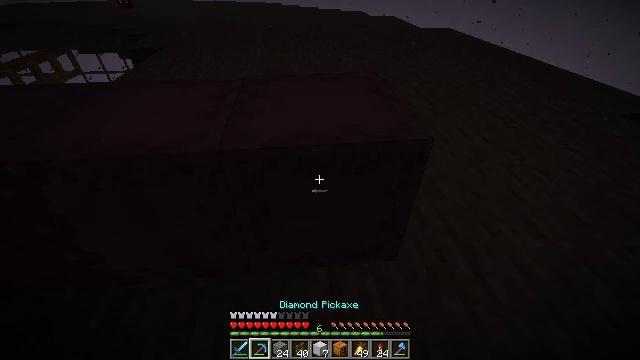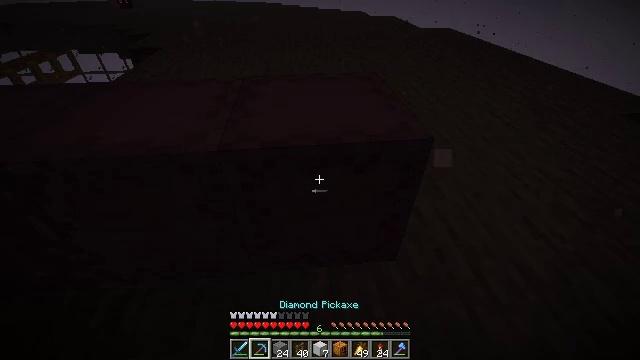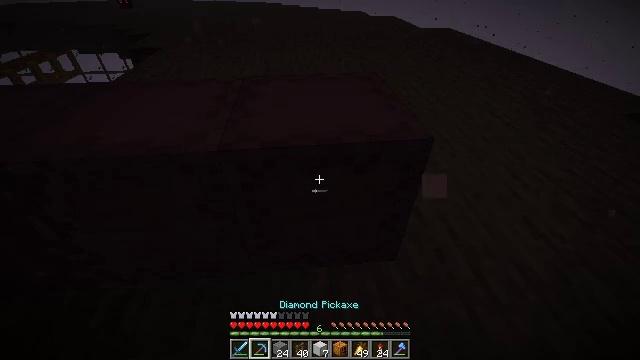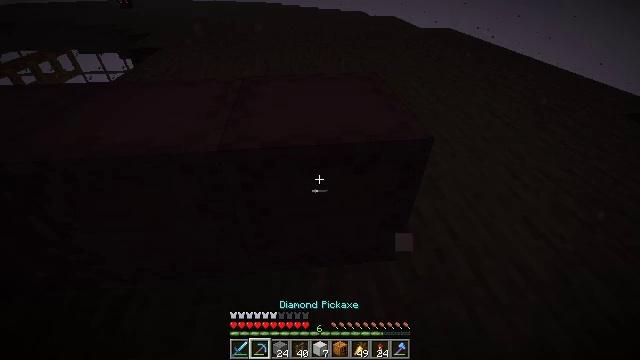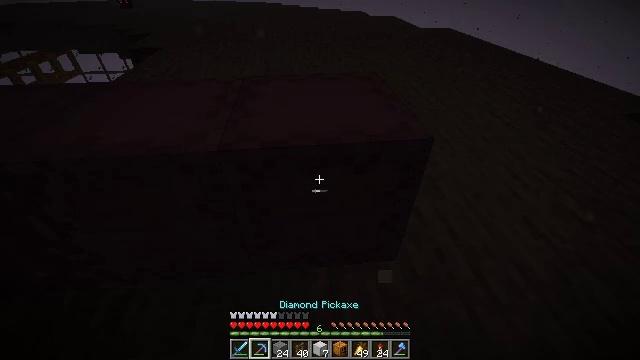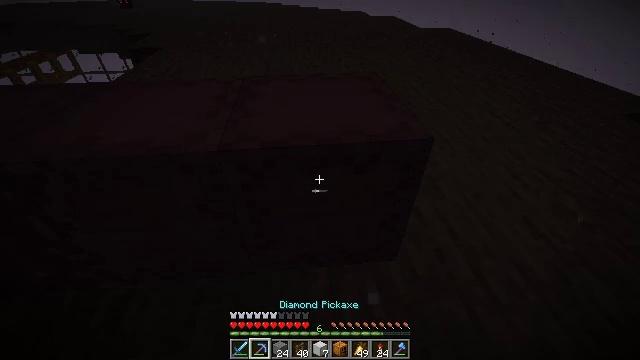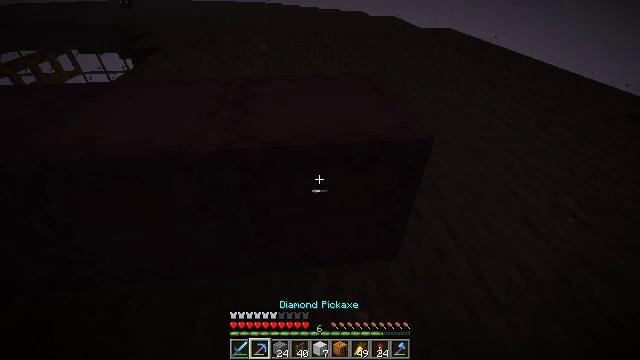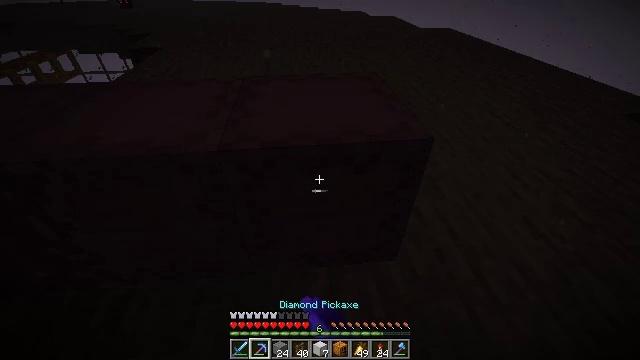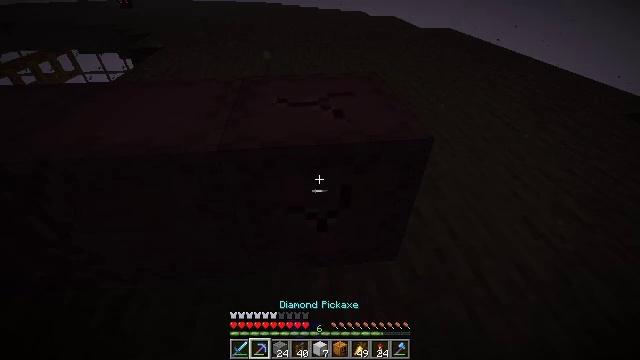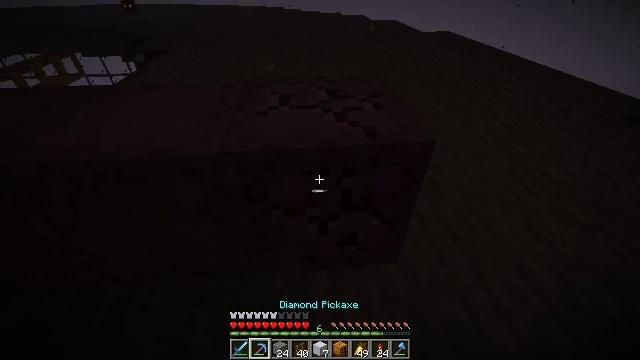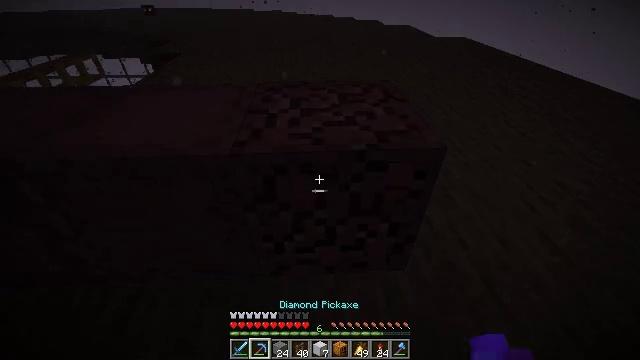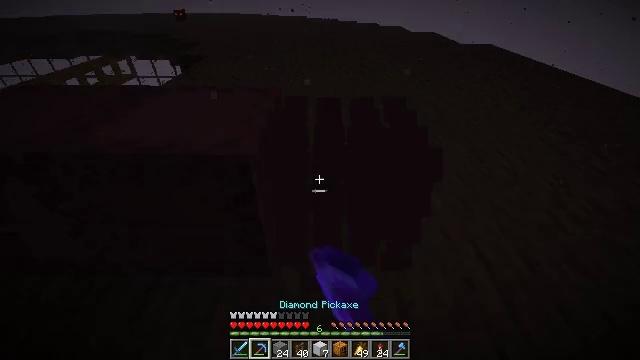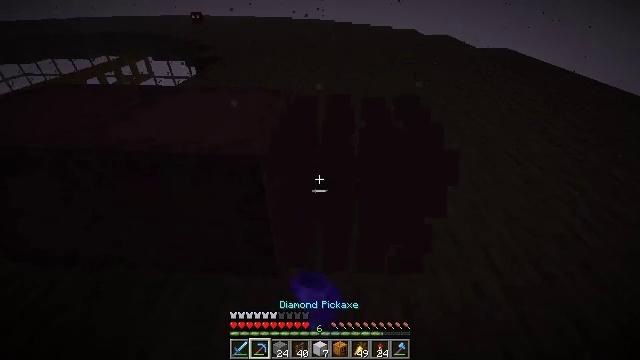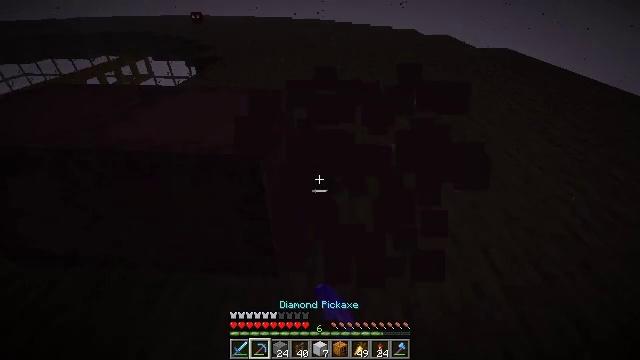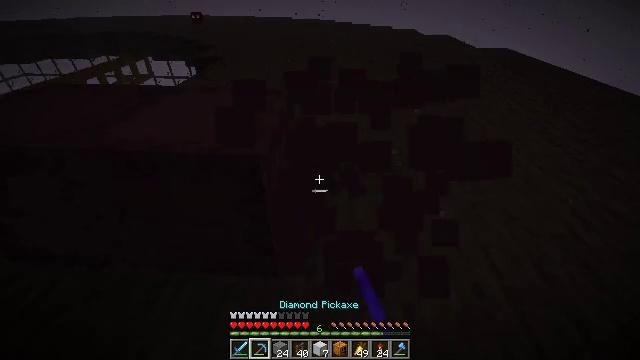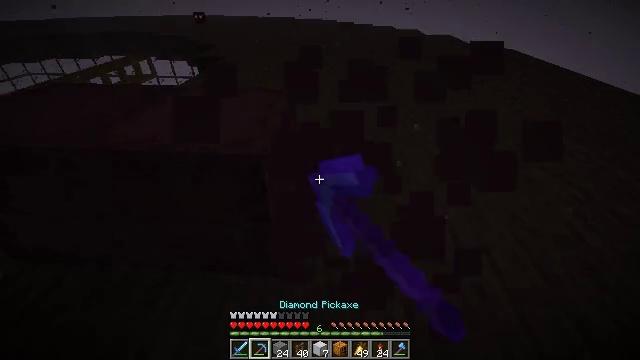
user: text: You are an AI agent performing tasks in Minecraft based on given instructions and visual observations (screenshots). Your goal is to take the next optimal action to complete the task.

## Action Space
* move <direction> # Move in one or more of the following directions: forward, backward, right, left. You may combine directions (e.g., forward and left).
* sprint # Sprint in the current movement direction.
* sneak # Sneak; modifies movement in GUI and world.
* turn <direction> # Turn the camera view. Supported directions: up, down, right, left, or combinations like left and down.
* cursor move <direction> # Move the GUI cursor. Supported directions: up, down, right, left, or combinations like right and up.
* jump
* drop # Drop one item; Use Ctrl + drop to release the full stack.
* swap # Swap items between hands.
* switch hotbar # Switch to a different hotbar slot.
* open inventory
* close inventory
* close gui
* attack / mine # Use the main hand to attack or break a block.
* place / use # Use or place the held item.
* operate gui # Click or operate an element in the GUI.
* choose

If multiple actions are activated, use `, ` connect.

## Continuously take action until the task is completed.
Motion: motion action
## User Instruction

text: Gather the shulker box for storage.
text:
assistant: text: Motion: no_op
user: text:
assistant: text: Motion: no_op
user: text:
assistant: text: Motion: no_op
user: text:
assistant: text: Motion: no_op
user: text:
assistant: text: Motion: no_op
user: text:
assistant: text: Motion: attack / mine
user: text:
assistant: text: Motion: attack / mine
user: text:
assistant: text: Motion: attack / mine
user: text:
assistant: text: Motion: attack / mine
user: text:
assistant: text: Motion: turn left, attack / mine
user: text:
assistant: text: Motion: turn left, attack / mine
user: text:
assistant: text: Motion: turn left, attack / mine
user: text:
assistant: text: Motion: attack / mine
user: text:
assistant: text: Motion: attack / mine
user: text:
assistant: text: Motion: attack / mine
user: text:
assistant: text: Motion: turn left, attack / mine
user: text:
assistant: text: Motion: turn left, attack / mine
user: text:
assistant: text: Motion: turn left, attack / mine
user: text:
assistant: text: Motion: turn left, attack / mine
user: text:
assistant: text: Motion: attack / mine
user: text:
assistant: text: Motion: attack / mine
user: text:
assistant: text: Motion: turn left, attack / mine
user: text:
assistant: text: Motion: turn left, attack / mine
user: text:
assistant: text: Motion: turn left, attack / mine
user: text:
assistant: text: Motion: turn left, attack / mine
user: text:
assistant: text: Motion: move forward, turn left, attack / mine
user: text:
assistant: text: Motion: move forward, turn left, attack / mine
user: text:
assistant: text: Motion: move forward, turn left, attack / mine
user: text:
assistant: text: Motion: turn left, attack / mine
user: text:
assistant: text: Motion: turn left, attack / mine